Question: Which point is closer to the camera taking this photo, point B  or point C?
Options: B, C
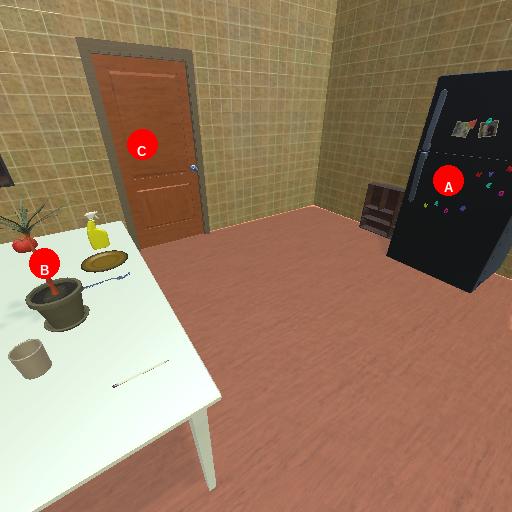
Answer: B